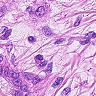
Metastatic tissue present: yes